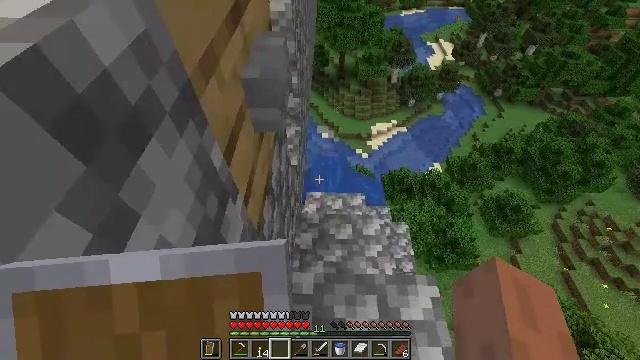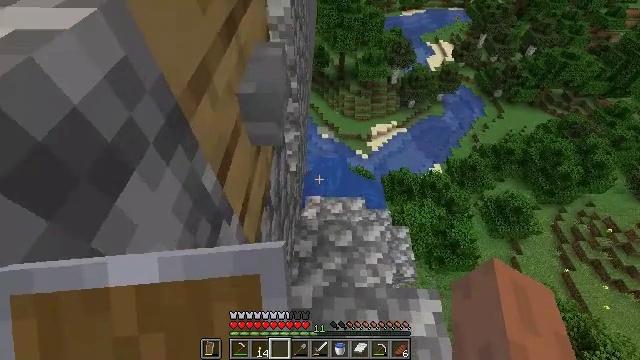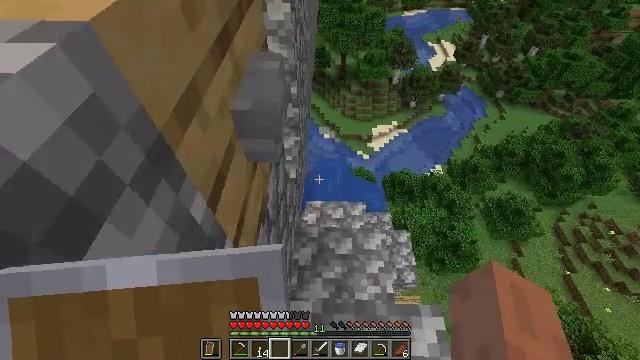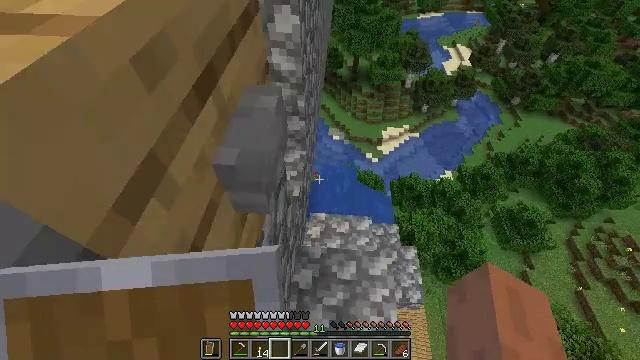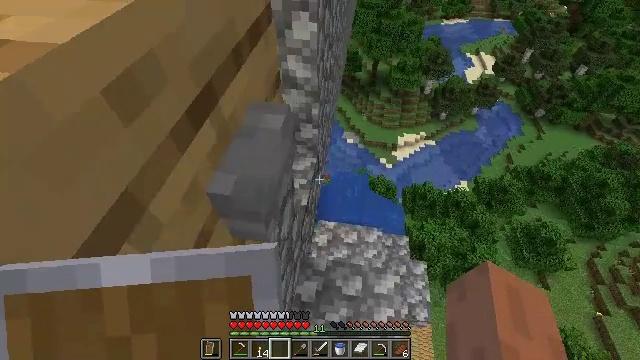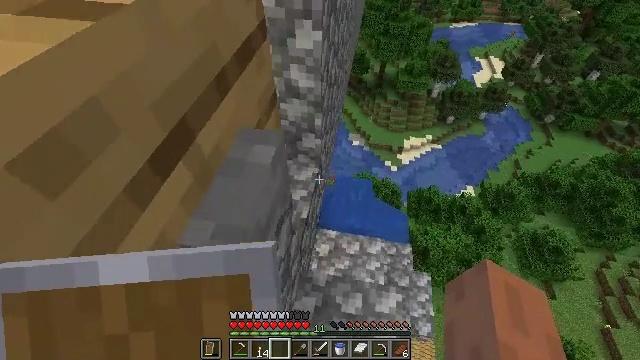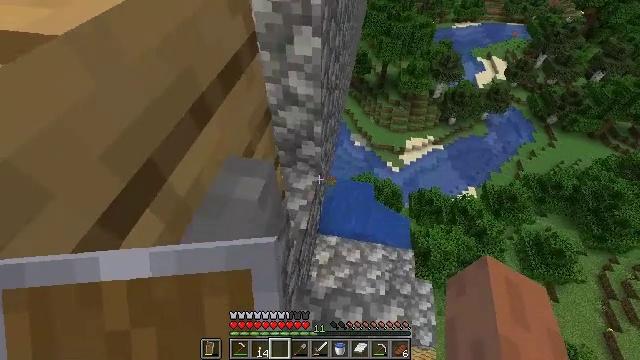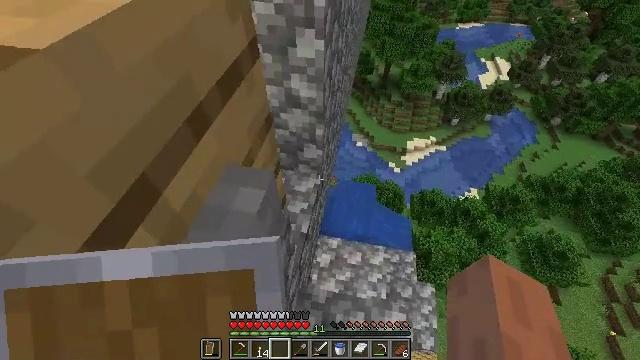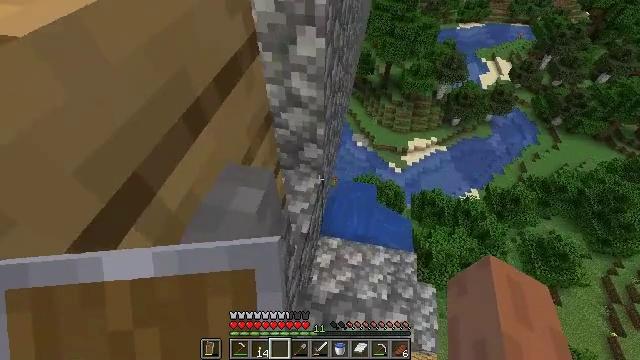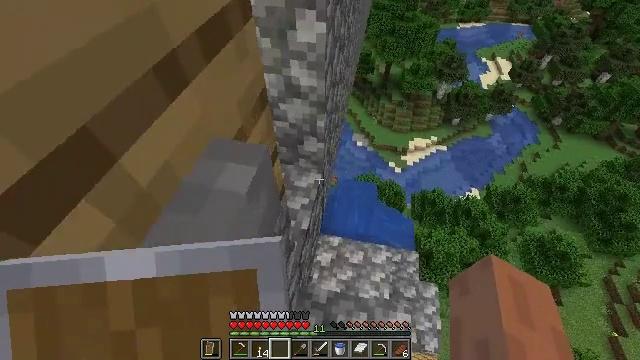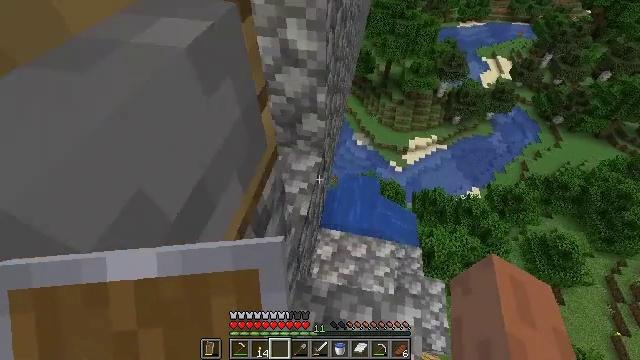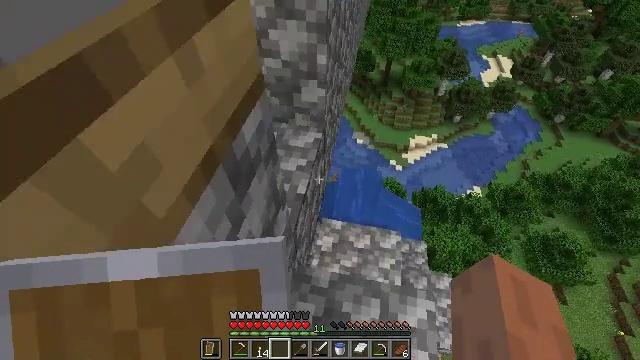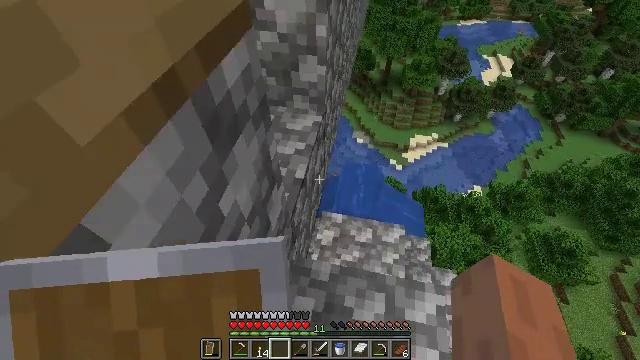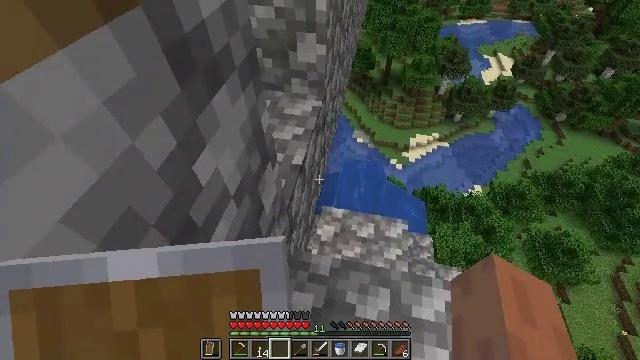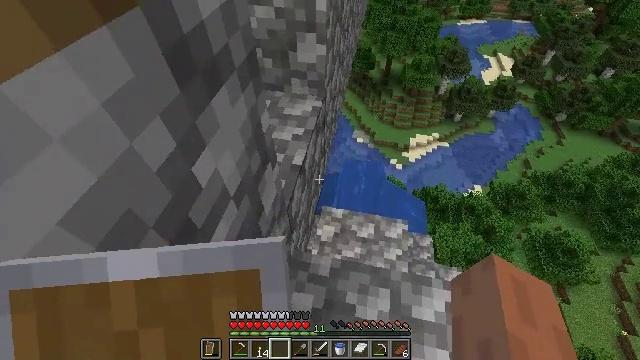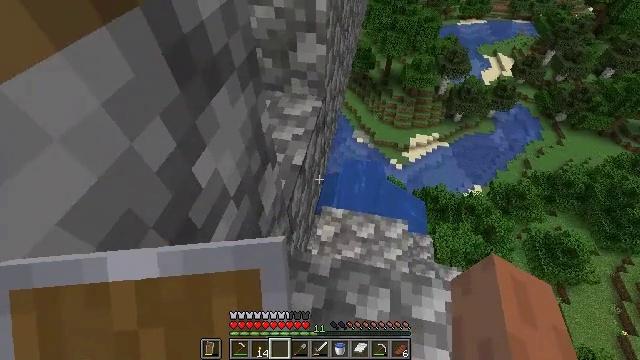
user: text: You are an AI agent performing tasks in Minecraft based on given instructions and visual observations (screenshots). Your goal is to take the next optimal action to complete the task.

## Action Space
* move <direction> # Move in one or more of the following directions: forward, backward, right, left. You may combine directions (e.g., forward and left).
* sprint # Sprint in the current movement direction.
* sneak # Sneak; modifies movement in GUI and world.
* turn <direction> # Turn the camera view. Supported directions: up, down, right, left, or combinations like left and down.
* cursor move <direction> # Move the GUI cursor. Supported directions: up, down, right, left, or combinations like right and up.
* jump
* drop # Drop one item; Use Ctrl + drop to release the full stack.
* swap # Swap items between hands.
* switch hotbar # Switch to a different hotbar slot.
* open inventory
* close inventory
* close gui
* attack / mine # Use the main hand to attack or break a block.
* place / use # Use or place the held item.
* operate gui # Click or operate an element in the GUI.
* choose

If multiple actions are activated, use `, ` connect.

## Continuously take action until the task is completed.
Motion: motion action
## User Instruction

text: Generate a cobblestone slab using cobblestone in the crafting table.
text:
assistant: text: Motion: move forward
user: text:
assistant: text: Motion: move forward
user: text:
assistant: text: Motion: move forward, turn left
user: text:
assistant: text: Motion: move forward, turn left
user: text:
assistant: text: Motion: turn left
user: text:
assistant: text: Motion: no_op
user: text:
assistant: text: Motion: no_op
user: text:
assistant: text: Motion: no_op
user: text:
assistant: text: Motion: no_op
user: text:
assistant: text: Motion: no_op
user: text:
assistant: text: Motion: no_op
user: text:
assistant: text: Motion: no_op
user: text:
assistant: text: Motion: no_op
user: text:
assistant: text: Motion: no_op
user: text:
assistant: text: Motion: no_op
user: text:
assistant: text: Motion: move forward, turn left
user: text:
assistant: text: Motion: move forward, turn left
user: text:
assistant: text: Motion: move forward, turn left
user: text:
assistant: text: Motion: turn left
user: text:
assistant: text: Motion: turn left
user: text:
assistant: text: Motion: turn left
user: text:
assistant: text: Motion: turn left
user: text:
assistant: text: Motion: turn left
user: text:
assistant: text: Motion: move forward, turn left, jump
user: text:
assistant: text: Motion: move forward, turn left and up, jump
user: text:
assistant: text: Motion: move forward, turn left and up, jump
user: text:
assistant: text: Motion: move forward, turn left and up, jump
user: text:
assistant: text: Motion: move forward, turn left and up
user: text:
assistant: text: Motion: move forward, turn left and up
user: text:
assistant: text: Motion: turn left